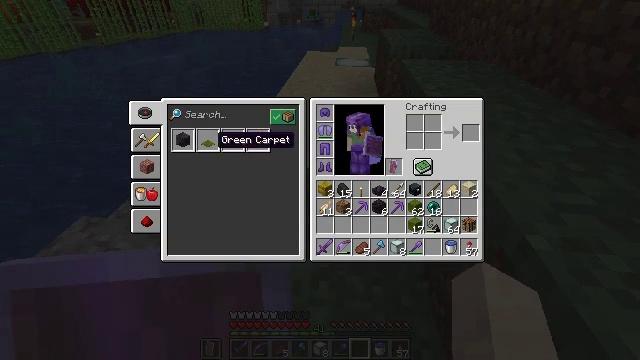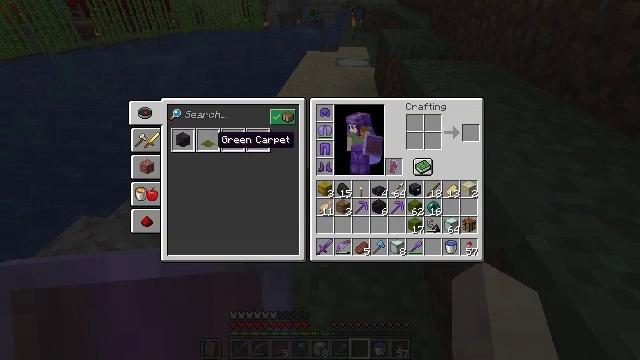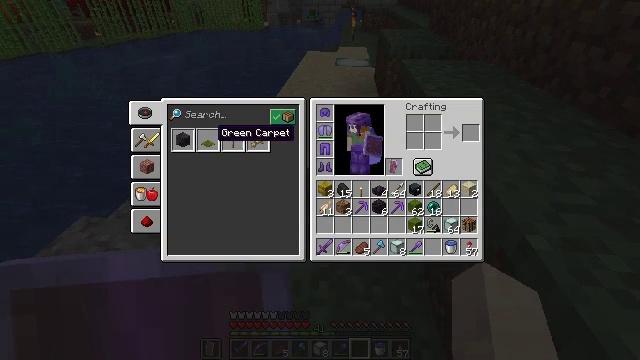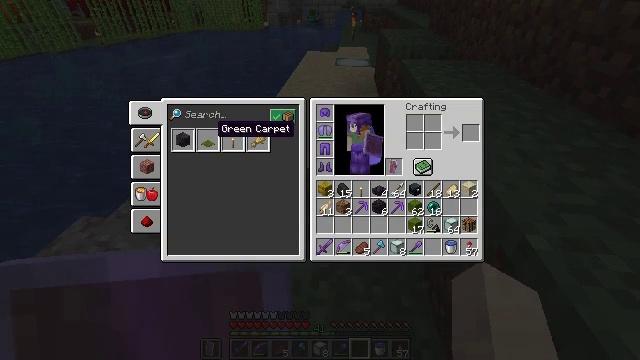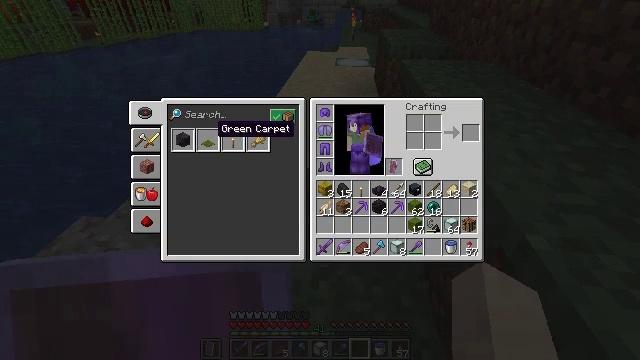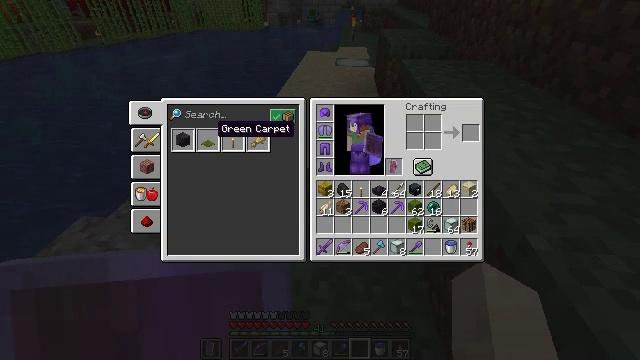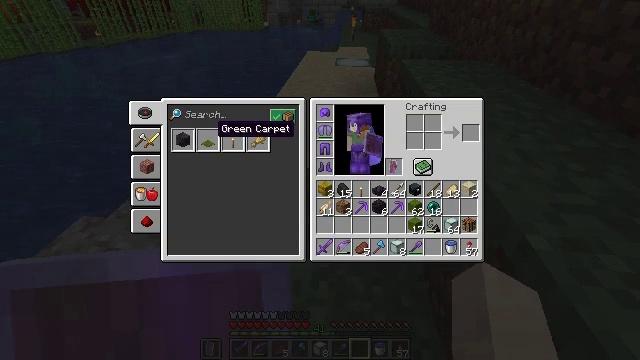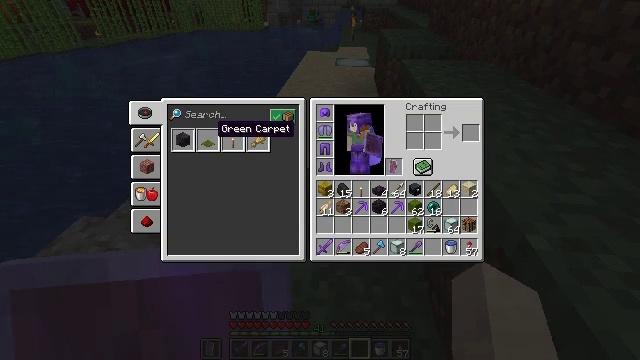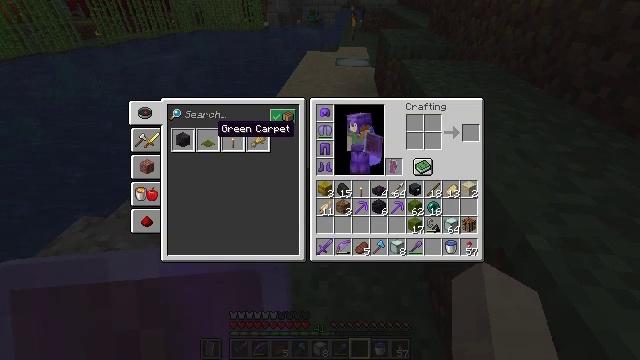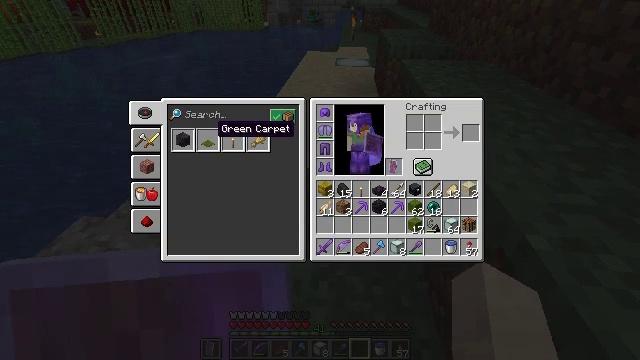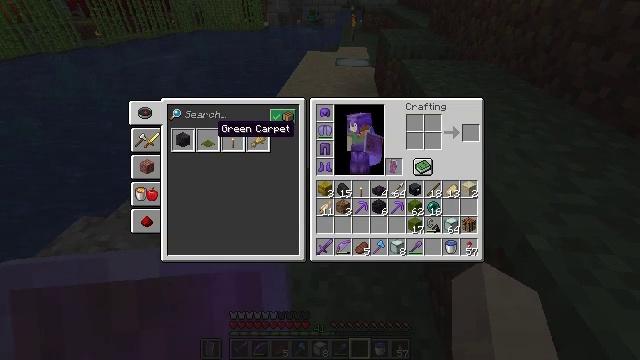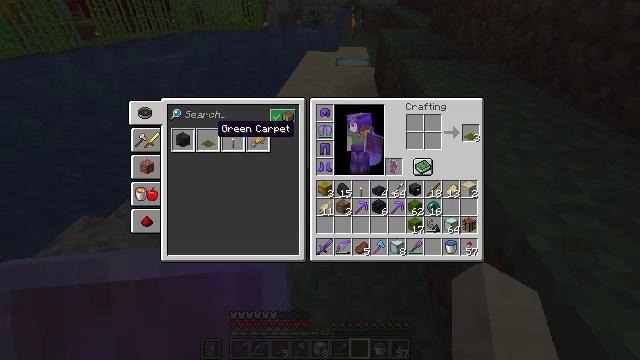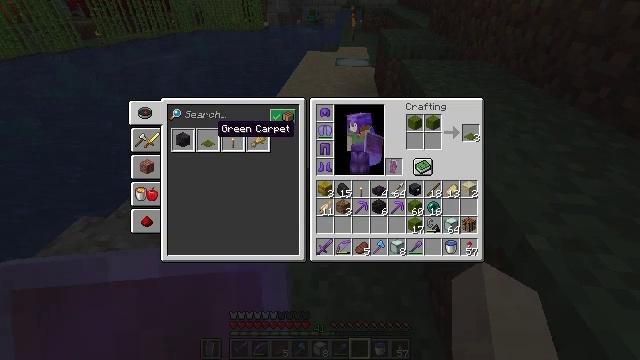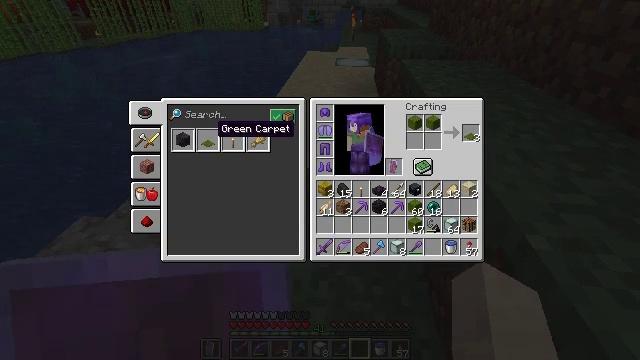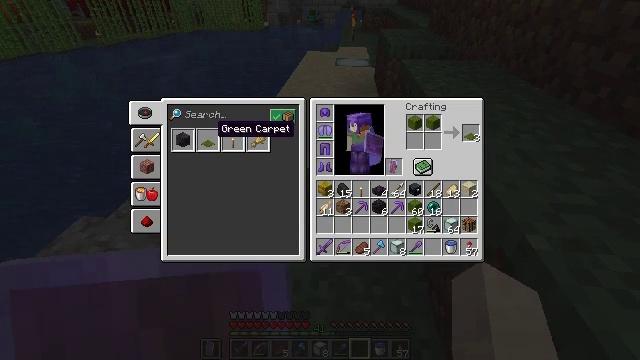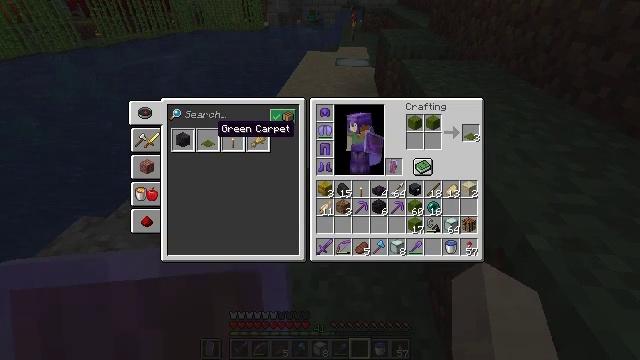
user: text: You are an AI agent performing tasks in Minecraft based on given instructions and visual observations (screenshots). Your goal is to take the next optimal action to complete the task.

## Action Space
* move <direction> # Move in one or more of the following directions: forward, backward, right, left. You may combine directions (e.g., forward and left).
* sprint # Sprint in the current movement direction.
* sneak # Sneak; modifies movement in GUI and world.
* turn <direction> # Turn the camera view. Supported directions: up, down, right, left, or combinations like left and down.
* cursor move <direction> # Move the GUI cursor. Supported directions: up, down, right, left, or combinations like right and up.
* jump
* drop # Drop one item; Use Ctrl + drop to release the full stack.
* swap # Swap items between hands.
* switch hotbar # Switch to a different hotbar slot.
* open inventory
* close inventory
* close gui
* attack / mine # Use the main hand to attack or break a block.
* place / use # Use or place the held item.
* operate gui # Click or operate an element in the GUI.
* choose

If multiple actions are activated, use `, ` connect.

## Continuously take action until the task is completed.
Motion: motion action
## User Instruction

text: Create a green carpet using green wool.
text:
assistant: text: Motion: no_op
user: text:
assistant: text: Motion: turn up
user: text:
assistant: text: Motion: no_op
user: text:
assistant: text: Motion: no_op
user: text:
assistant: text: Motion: no_op
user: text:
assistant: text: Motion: attack / mine
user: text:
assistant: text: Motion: attack / mine
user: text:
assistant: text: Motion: attack / mine
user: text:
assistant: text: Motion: attack / mine
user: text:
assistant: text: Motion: no_op
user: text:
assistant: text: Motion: no_op
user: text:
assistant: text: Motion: no_op
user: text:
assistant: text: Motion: no_op
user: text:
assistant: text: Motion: no_op
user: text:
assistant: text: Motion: attack / mine
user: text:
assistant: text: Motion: attack / mine
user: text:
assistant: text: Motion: attack / mine
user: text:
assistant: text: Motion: attack / mine
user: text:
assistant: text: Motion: attack / mine
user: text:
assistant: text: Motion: attack / mine
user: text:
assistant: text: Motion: attack / mine
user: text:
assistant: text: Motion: attack / mine
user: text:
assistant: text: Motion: attack / mine
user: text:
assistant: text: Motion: attack / mine
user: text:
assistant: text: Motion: no_op
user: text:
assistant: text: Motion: no_op
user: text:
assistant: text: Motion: no_op
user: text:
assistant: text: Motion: no_op
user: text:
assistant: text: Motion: no_op
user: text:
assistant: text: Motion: no_op